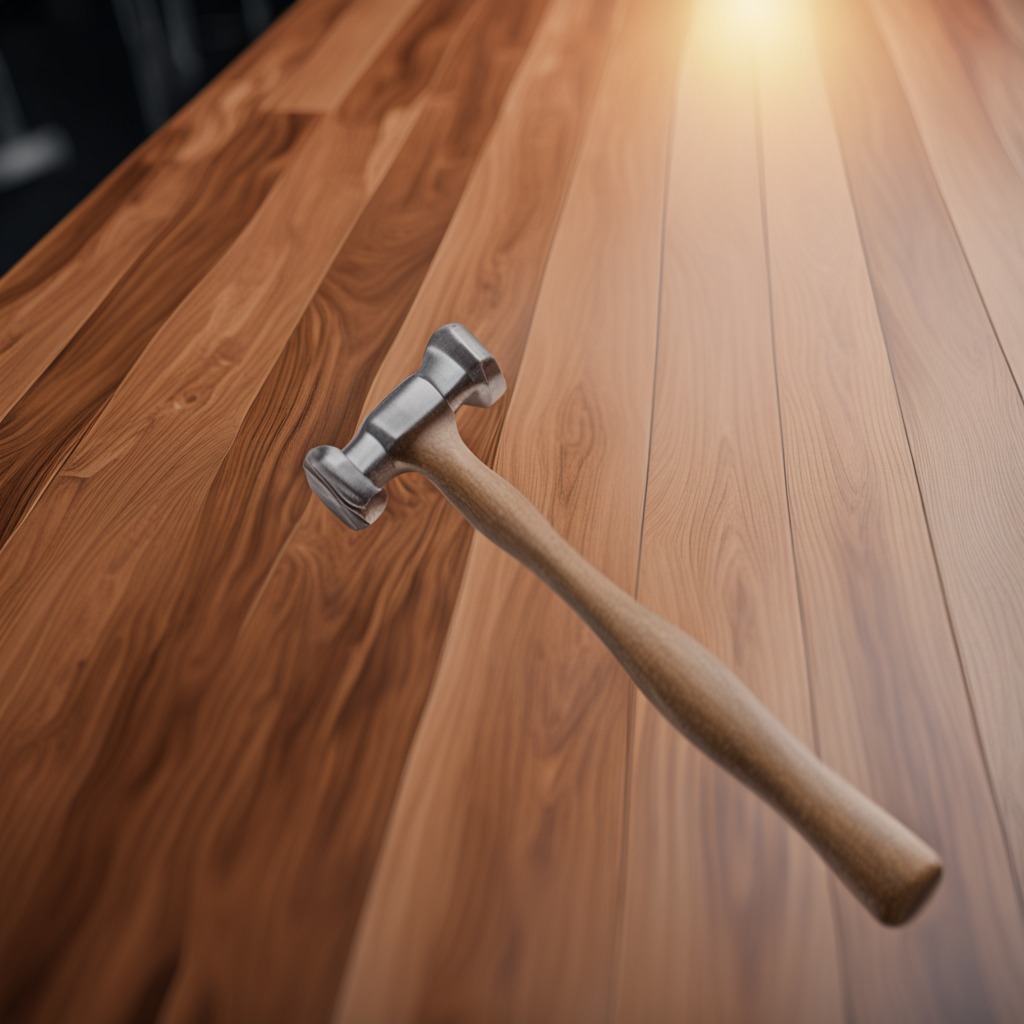
A hammer is lying on a wooden table in a carpentry studio.